Сосуд глубины $H$ заполнен жидкостью, плотность которой линейно меняется от $\rho_0$ на поверхности до $\rho$ на дне сосуда. В сосуд погружают два маленьких шарика одинакового объема $V$, связанных тонкой невесомой нерастяжимой нитью длины $l$. Плотность одного шарика $\rho_1$, плотность другого — $\rho_2$. Через некоторое время шарики устанавливаются так, как показано на рисунке. Найти силу натяжения нити.
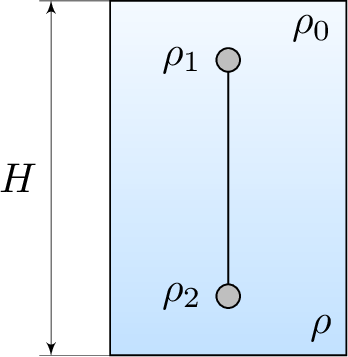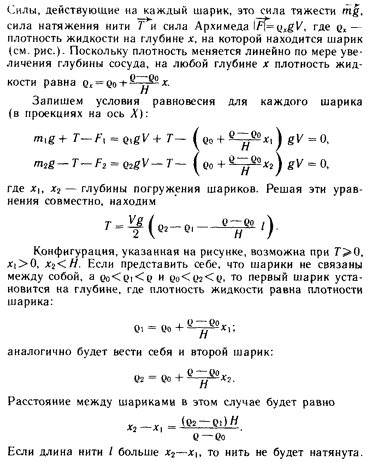
Ответ: $T=\cfrac{V g}{2}\left(\rho_{2}-\rho_{1}-\cfrac{\rho-\rho_{0}}{H} l\right)$, при $l < \cfrac{\left(\rho_{2}-\rho_{1}\right) H}{\rho-\rho_{0}}$, иначе $T=0$.
Темы:
T, Механика, Статика, Всероссийские, Гидростатика, 1979, Сила Архимеда